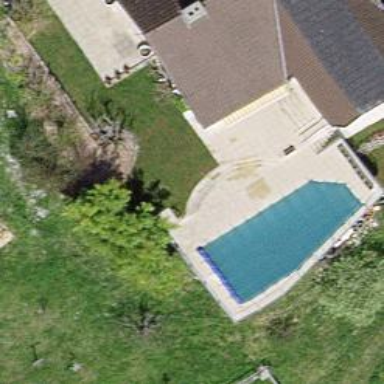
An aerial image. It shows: Swimming pool located in leisure land.